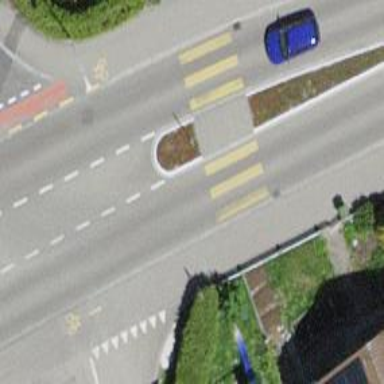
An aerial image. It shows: Primary highway with asphalt surface and dedicated cycle track.